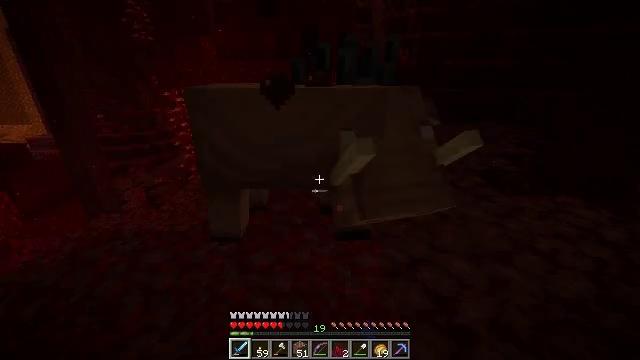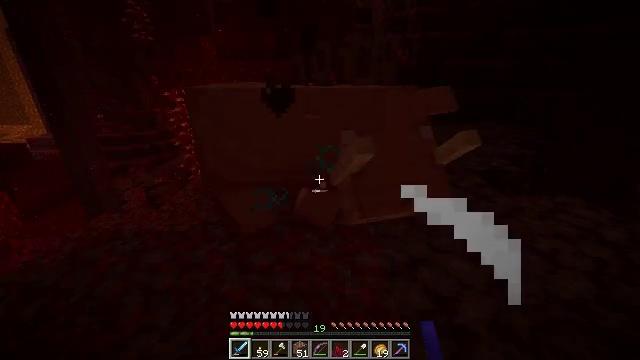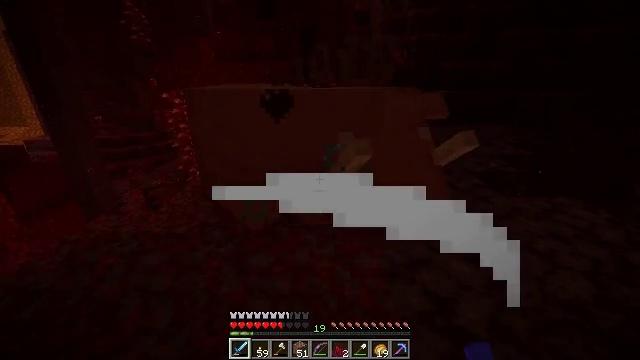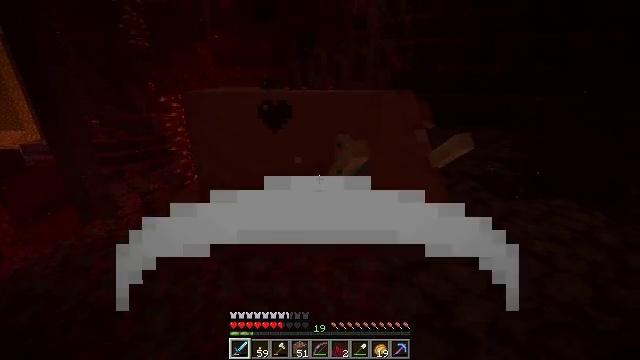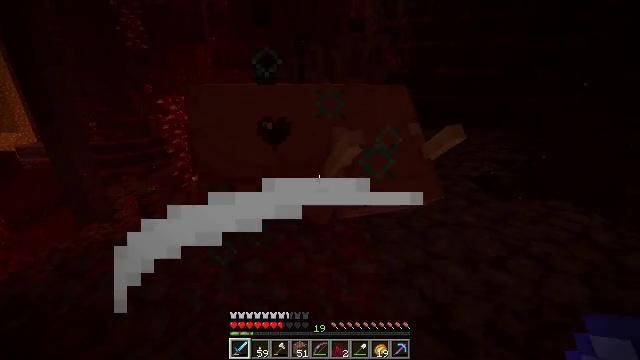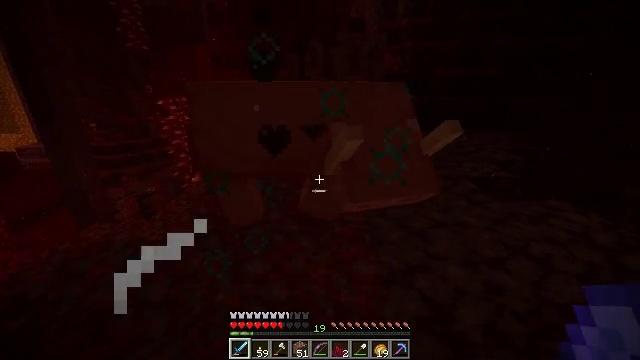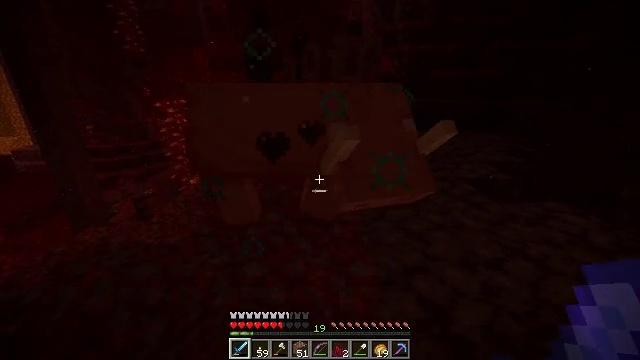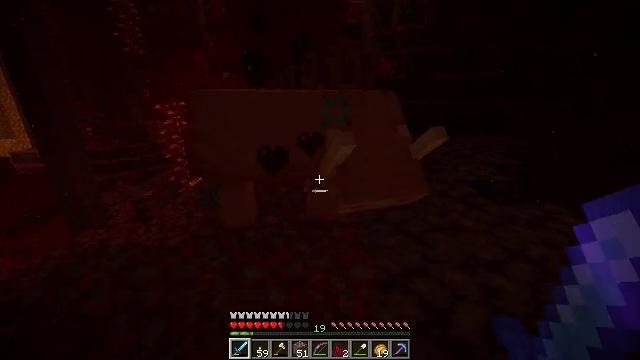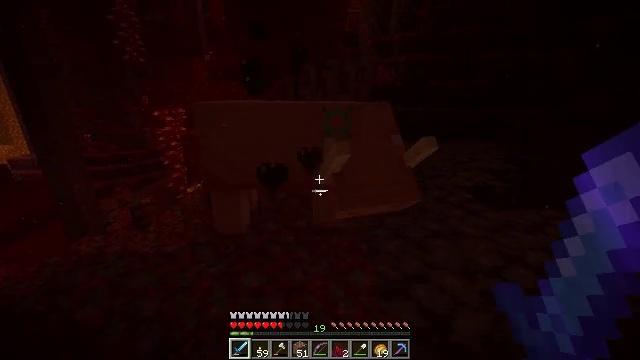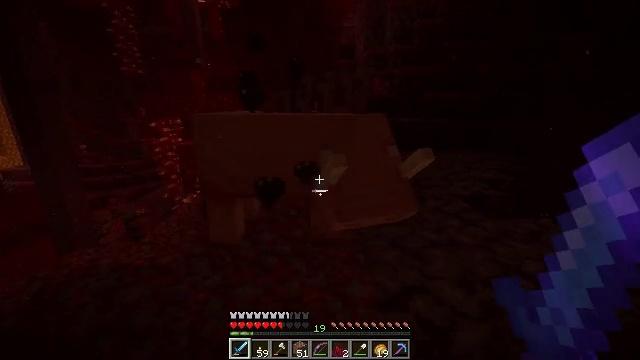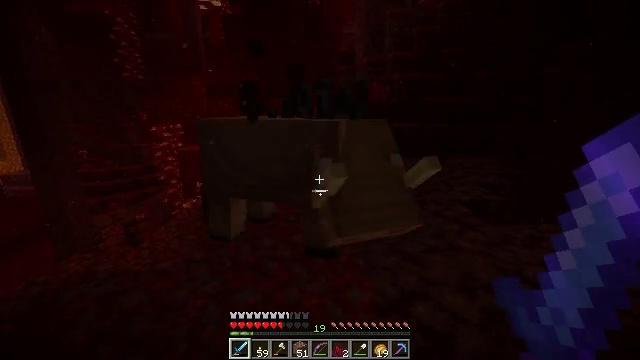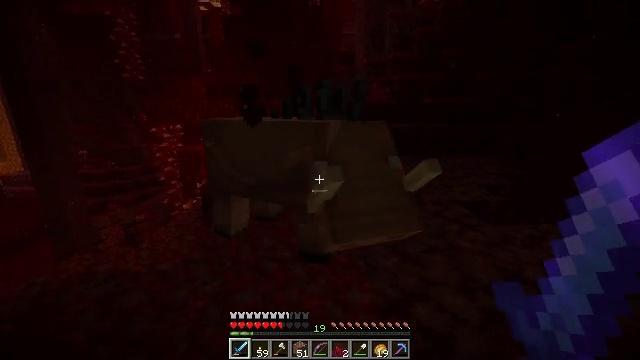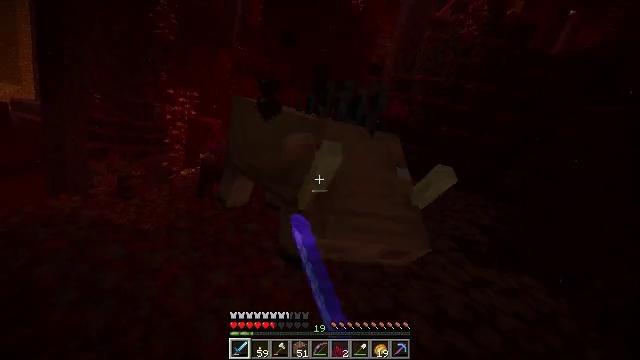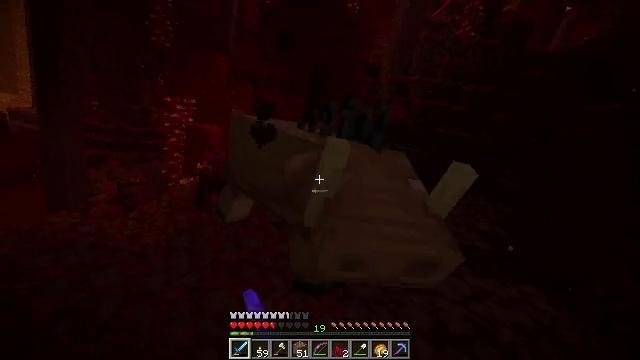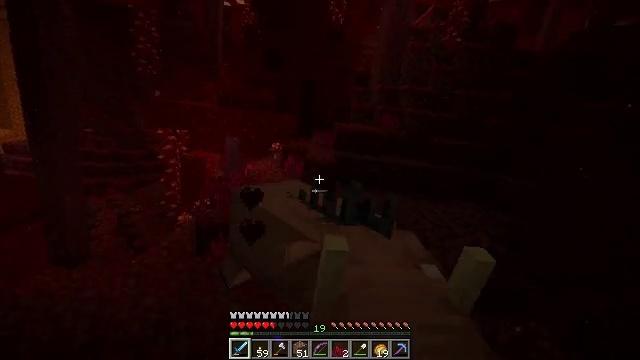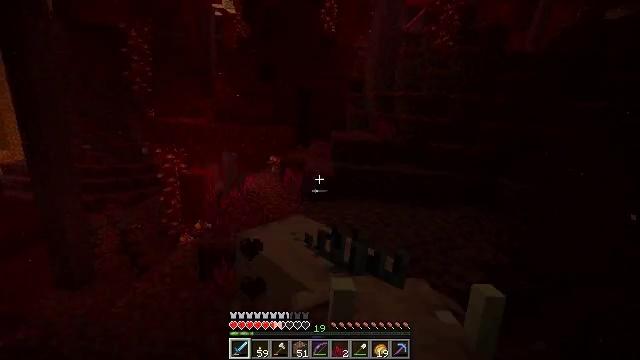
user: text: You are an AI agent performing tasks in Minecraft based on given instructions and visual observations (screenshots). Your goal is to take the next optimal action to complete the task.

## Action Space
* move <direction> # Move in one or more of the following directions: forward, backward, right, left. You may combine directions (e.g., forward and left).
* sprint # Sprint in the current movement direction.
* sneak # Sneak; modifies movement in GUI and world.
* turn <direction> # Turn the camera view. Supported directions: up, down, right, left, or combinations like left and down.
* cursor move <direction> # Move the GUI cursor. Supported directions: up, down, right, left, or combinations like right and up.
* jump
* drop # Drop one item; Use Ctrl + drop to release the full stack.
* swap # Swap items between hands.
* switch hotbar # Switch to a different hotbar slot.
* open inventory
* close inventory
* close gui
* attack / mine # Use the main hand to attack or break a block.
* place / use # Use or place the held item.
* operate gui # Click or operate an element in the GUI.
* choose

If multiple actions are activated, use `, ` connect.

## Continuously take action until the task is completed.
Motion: motion action
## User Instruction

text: Hunt a hoglin.
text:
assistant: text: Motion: no_op
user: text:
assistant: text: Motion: no_op
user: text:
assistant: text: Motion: no_op
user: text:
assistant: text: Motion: no_op
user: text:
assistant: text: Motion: no_op
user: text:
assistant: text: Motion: no_op
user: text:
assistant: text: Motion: no_op
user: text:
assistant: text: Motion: turn up
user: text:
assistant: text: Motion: turn up
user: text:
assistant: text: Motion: turn up
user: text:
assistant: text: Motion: attack / mine
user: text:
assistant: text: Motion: attack / mine
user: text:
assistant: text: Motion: move forward, attack / mine
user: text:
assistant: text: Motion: move forward
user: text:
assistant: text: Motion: move forward
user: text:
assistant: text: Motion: no_op